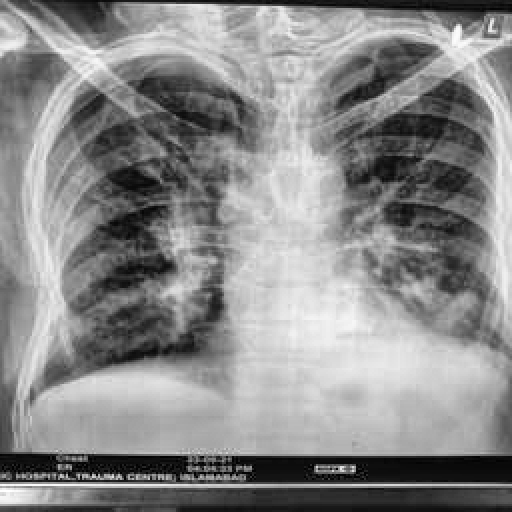
Finding: TUBERCULOSIS